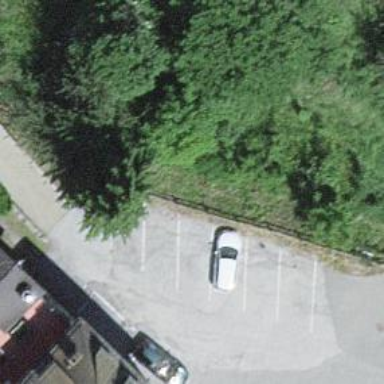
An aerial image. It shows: Parking area.